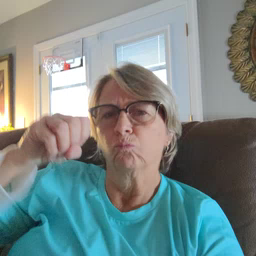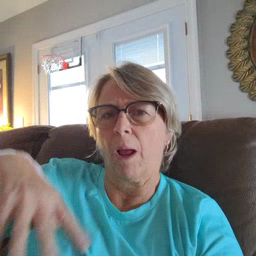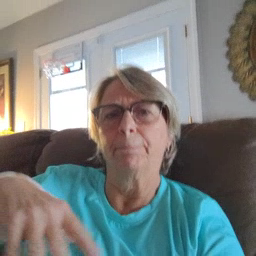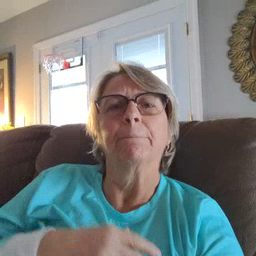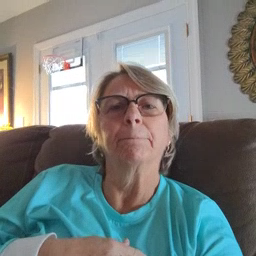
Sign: drop